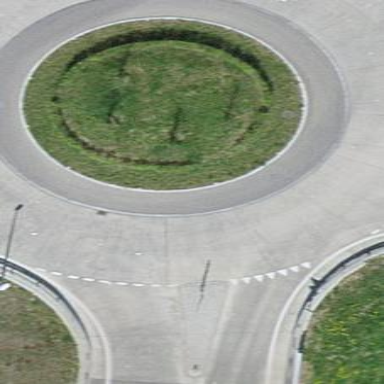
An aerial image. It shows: Primary highway with asphalt surface leading to roundabout.